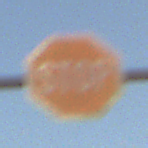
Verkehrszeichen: Stop
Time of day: SunriseSunset
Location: Outdoor (Nature)
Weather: Clear
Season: NotSpecified
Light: Natural